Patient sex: F
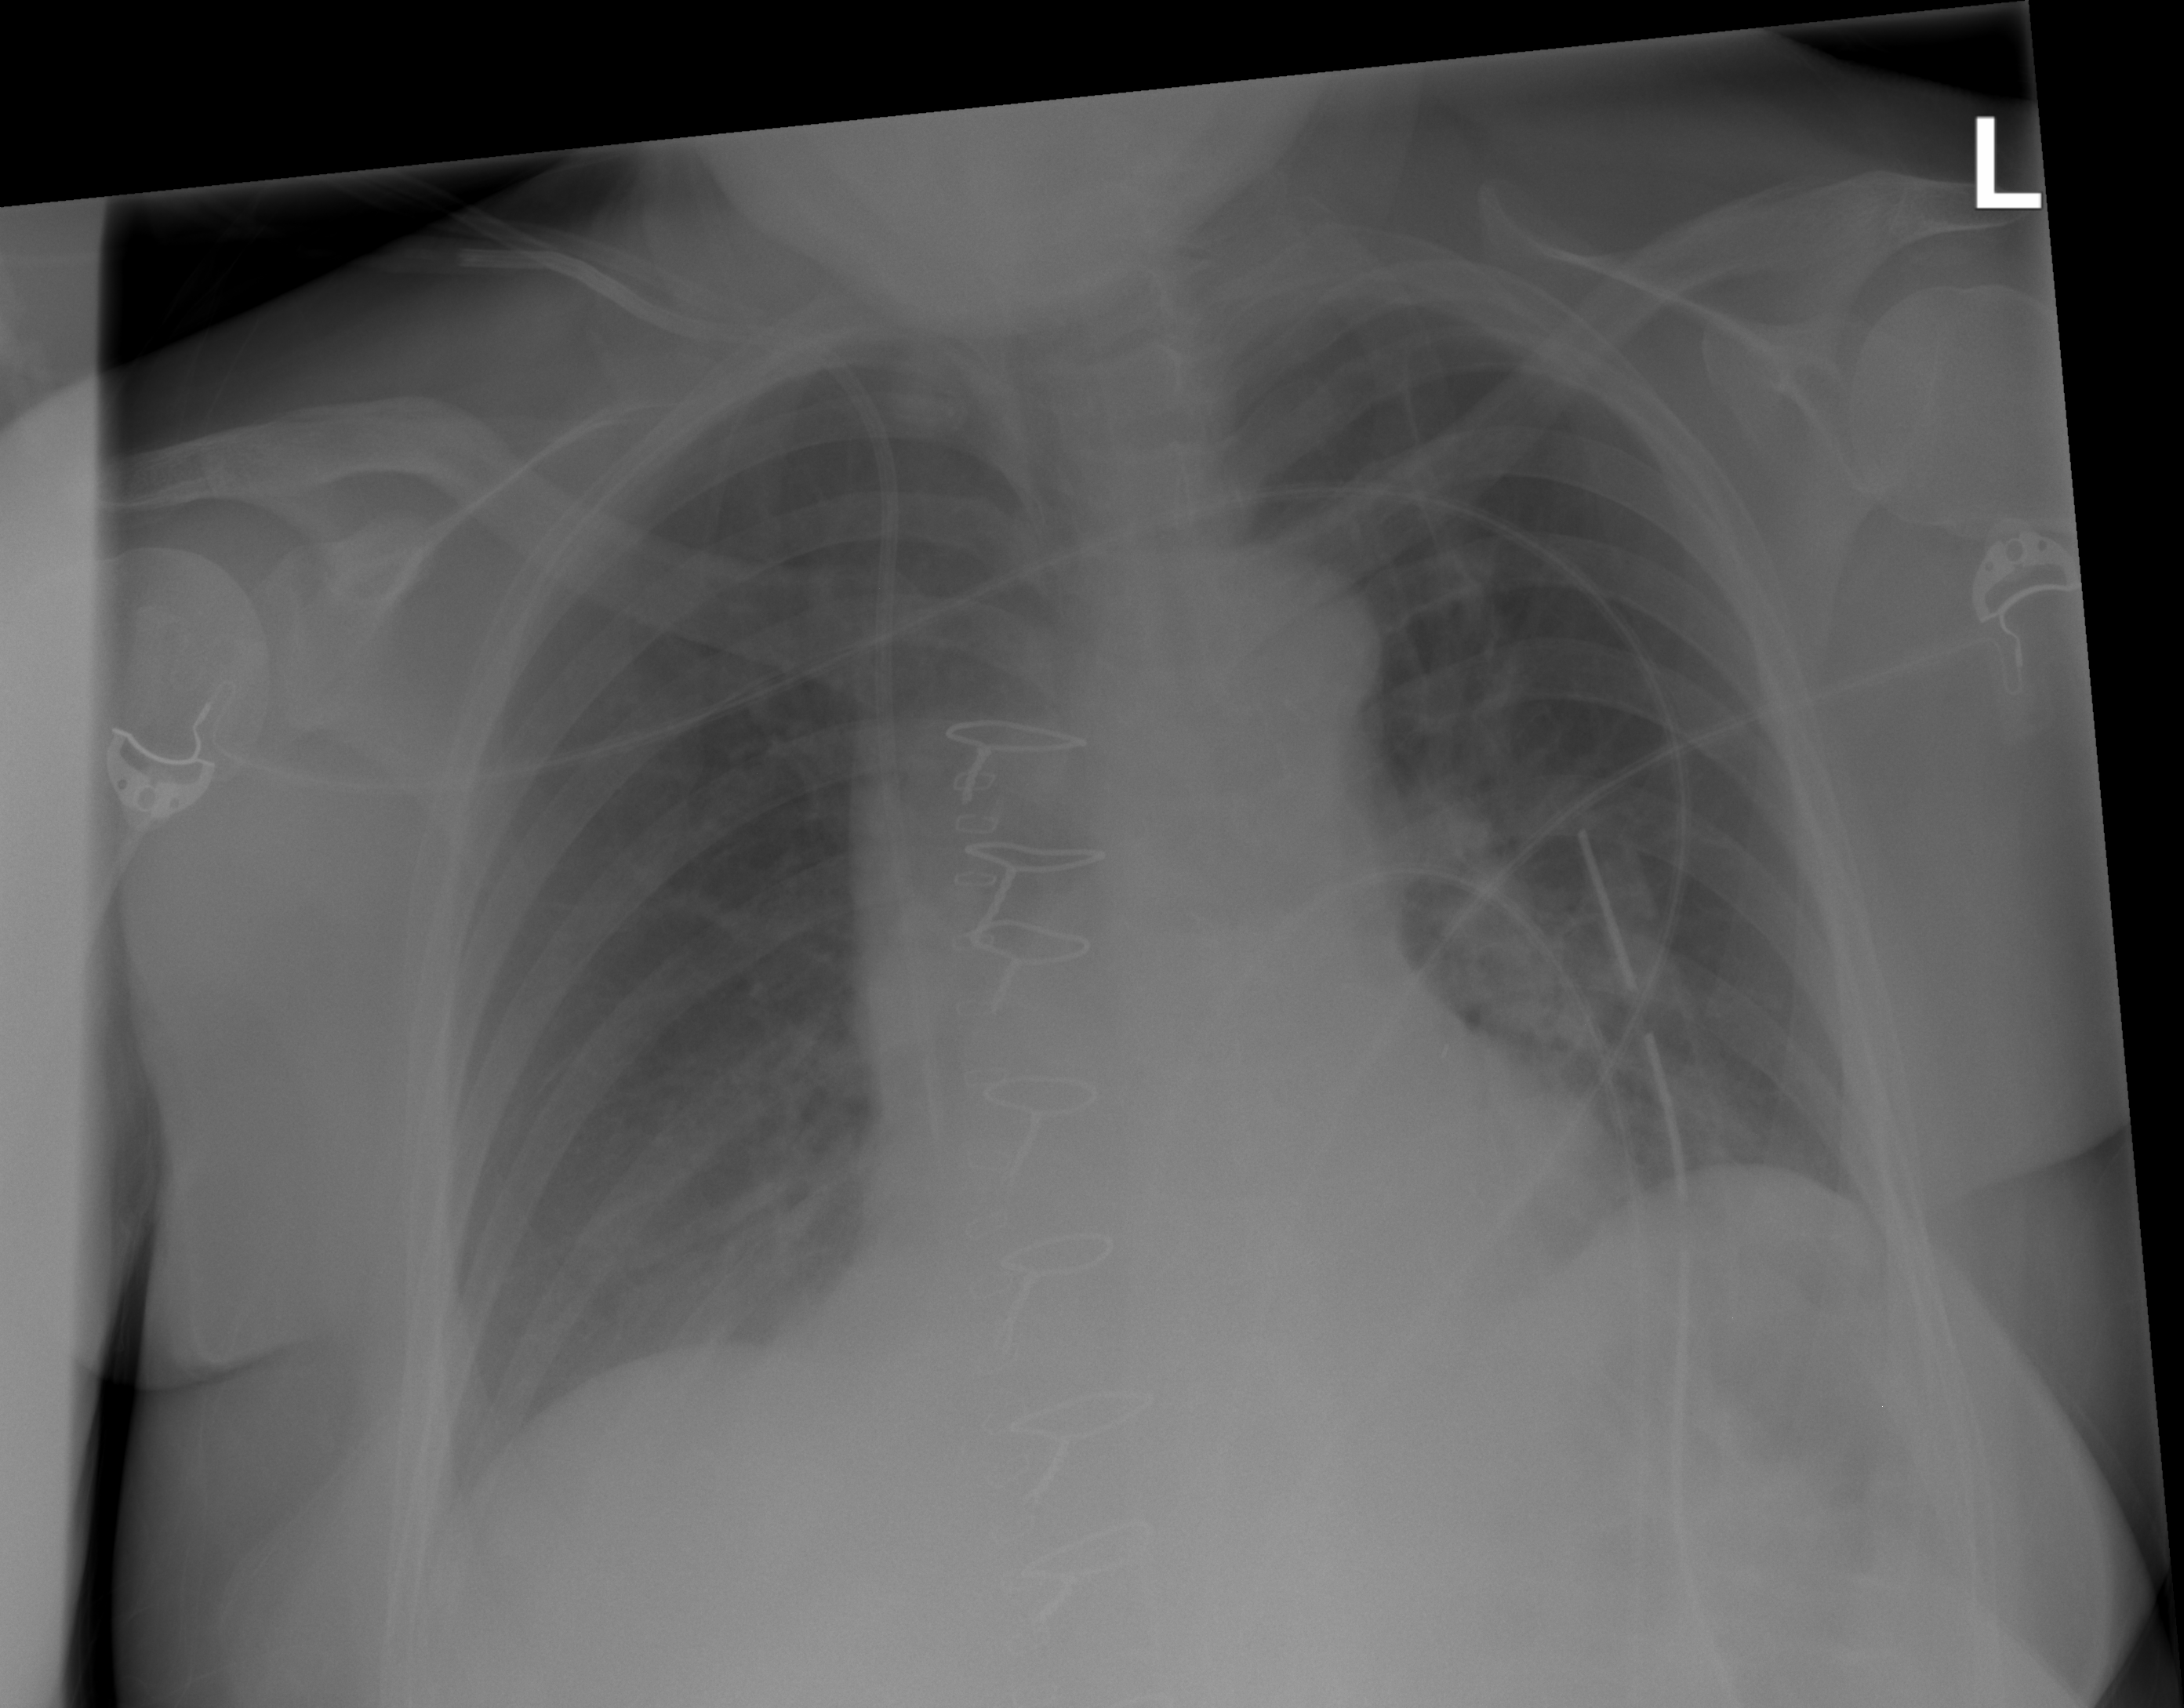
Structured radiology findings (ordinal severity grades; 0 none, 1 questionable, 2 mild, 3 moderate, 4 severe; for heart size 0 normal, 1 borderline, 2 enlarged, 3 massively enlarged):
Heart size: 1
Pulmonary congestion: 0
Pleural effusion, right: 0
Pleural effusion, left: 0
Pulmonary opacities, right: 0
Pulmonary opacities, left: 1
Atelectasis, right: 1
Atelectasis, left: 1